Question: I have tried to configure release management to work across different servers with untrusted domains using the steps described in the below article.
<URL>
But when I tried to configure RM agent with ghost account, it was throwing error mentioned in the title. Please see the error screen attached..!!

I am searching for a solution for last few days...!!! Experts please help me.
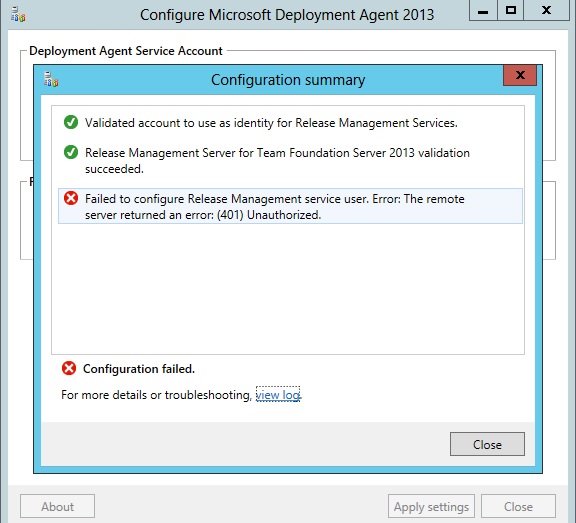
Answer: Finally the issue has been resolved by logging in as shadow account. Changed RM server name with IP in MS deployment agent....!!

Thank you very much @Daniel Mann for the tips you have provided.